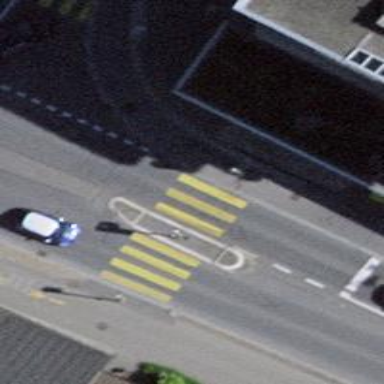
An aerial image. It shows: Road crossing with traffic signals.